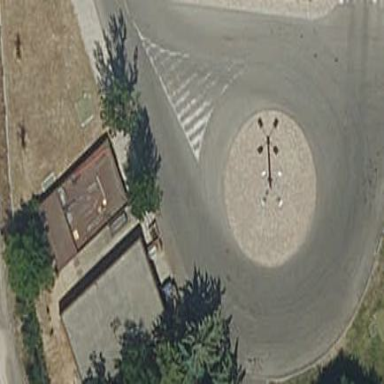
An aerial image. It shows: Roundabout on service road.